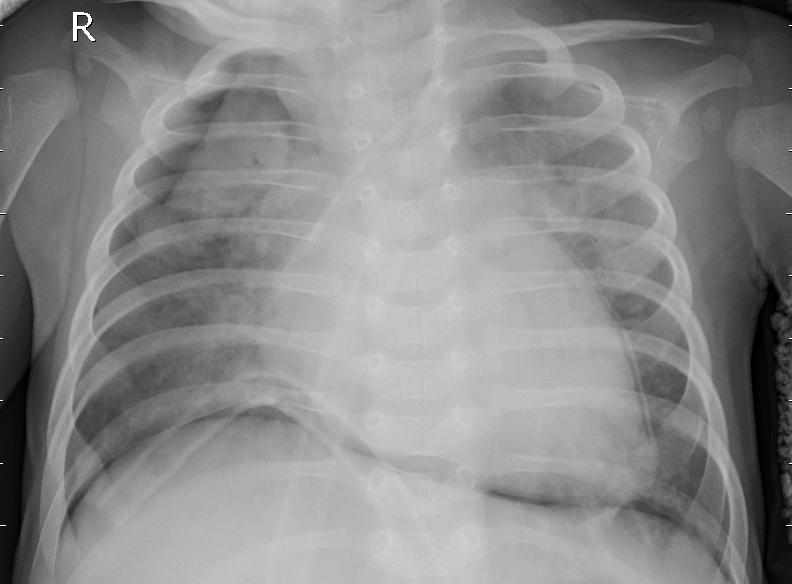
Diagnosis: PNEUMONIA